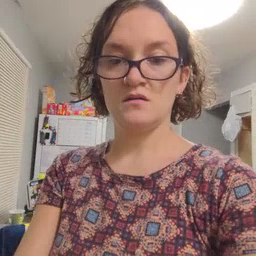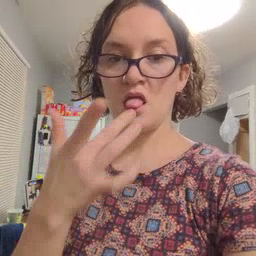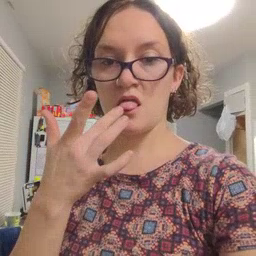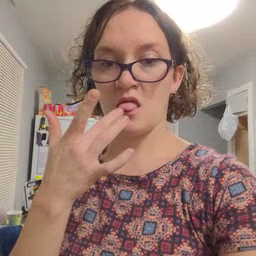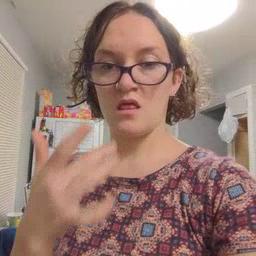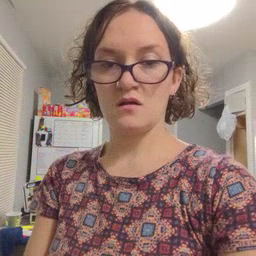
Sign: taste